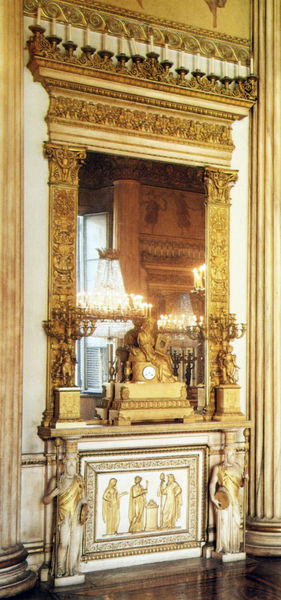
Titel: Palazzo Reale in Turin, Salone da Ballo (Ballsaal), Spiegel mit Bronzerahmen
Künstler: Pelagio Palagi
Standort: Torino
Institution: Palazzo Reale
Schlagwörter: gemälde, weiß, frauen, menschen, fenster, holz, lampe, marmor, raum, schmuck, säule, säulen, zimmer, gebäude, haus, schloss, malerei, ornament, wand, barock, rahmen, sockel, stein, bild, spiegel, spiegelung, boden, figur, gold, interieur, drei, innen, leuchte, rokoko, kamin, kannelierung, skulptur, statue, relief, farbig, weis, pilaster, saal, figuren, soldaten, thron, detail, dekor, ornamente, verzierung, uhr, lciht, kerzen, kronleuchter, leuchter, lüster, metall, stuck, leuchten, reflexion, foto, fotografie, photographie, fussboden, flamme, vergoldet, palast, brennen, flammen, waffen, mythologie, statuette, altar, kapitelle, kapitell, fries, sims, kerzenständer, standuhr, schein, kerzenhalter, kerzenleuchter, gesims, skulpturen, statuen, farbfoto, zeus, griechisch, krieger, fresken, wächter, kanneluren, karyatide, speer, speere, basis, zierde, statuetten, empire, lyra, putten, fotographie, karyatiden, brennend, fresco, römisch, mamor, armleuchter, ornamentfries, athen, gebälk, friese, klassizistisch, versaille, basen, dorische säulen, prunkvoll, freske, kanellur, blattgold, hermen, atlanten, fersko, fuere, kaminleuchter, kaminuhr, kannelier, kariatyden, karitayden, sockelrelief, srein, urgötter, bemalungen, uhe